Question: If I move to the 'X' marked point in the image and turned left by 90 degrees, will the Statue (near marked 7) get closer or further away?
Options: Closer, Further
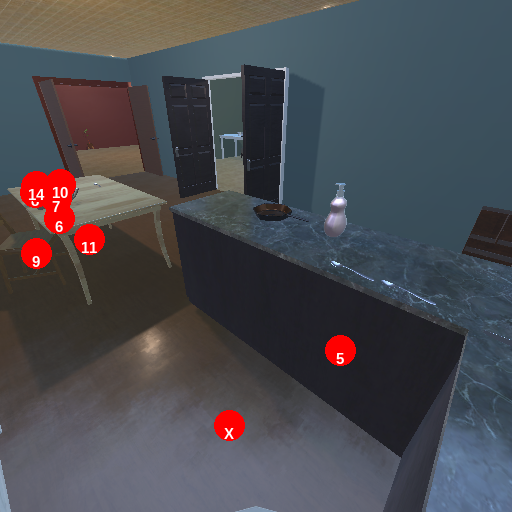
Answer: Closer